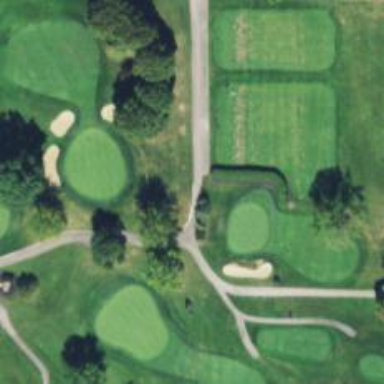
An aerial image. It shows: Service road designated as golf cart path.